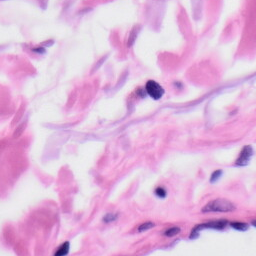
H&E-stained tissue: Skin